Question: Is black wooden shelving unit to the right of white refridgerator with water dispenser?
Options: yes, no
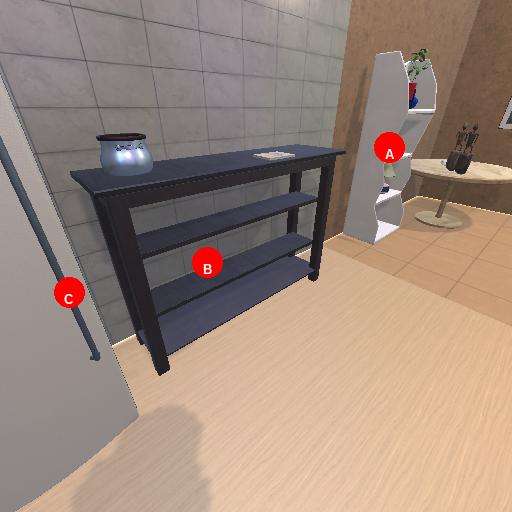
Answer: yes